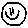
Label: smiley face